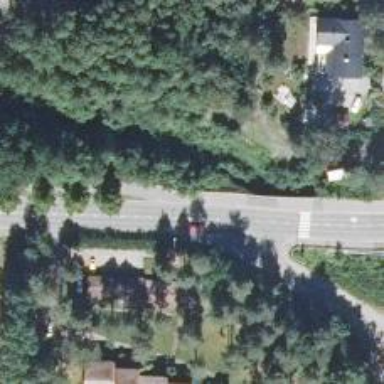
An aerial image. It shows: Asphalt cycleway.